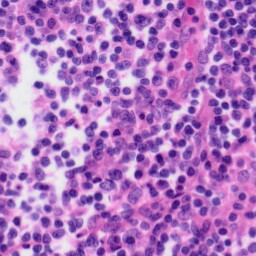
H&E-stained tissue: Tonsil